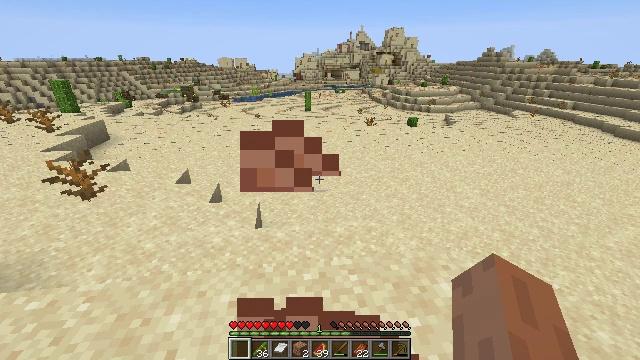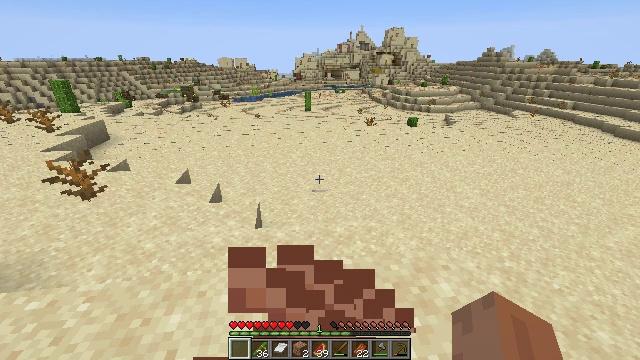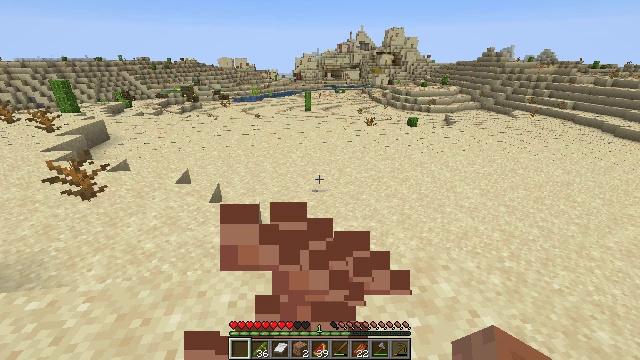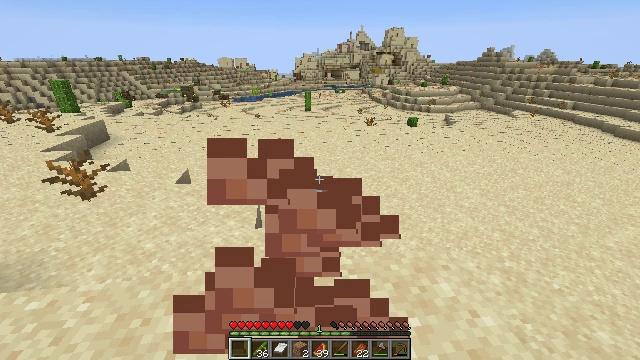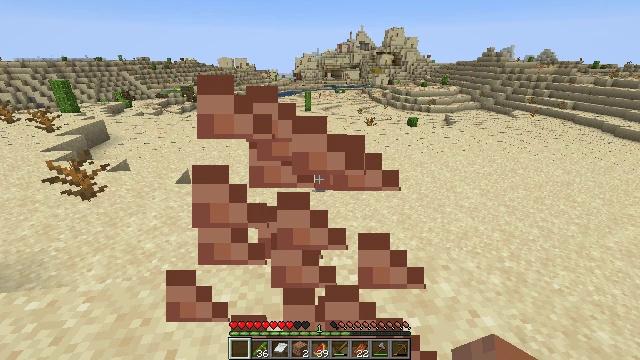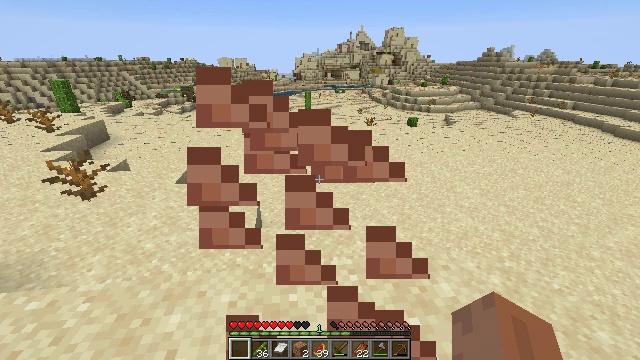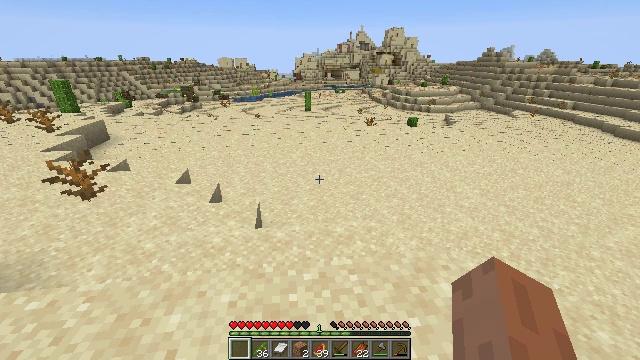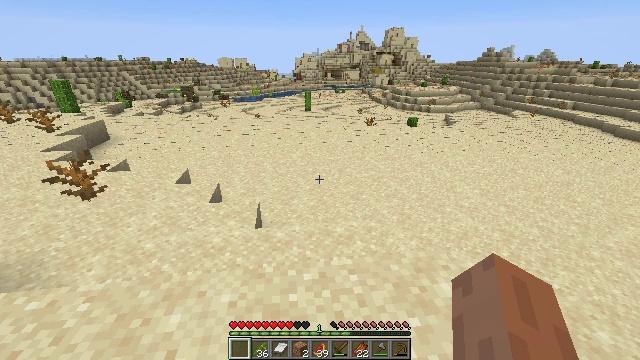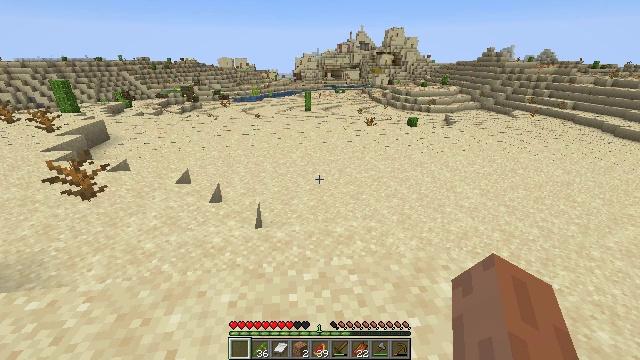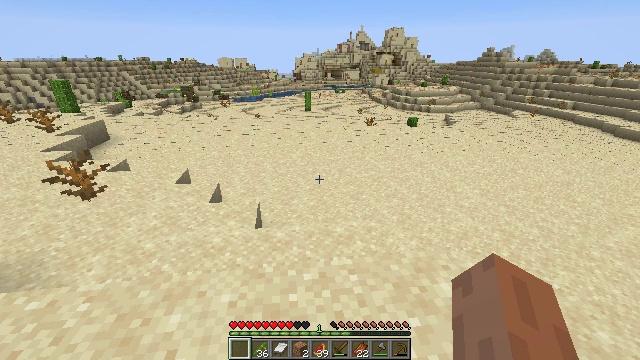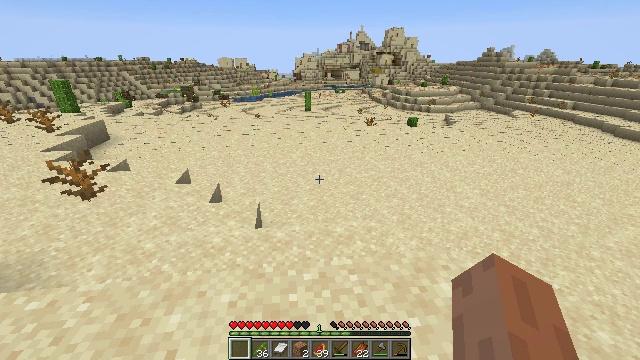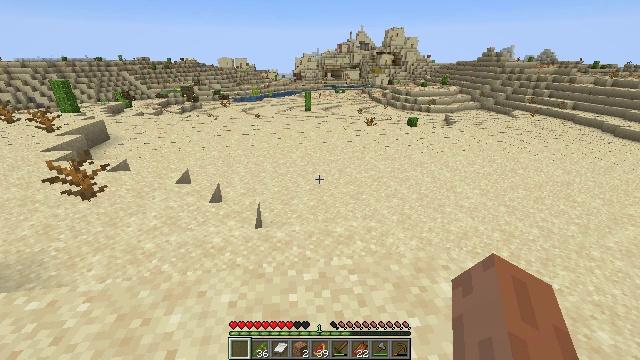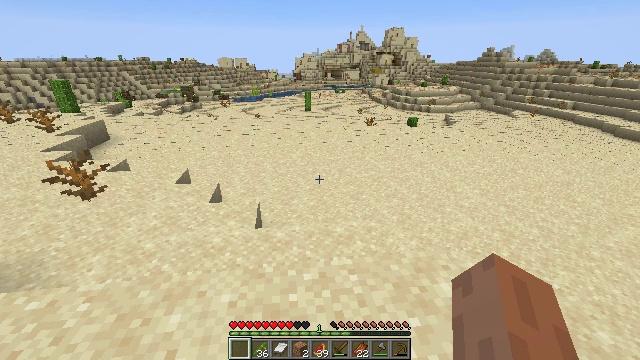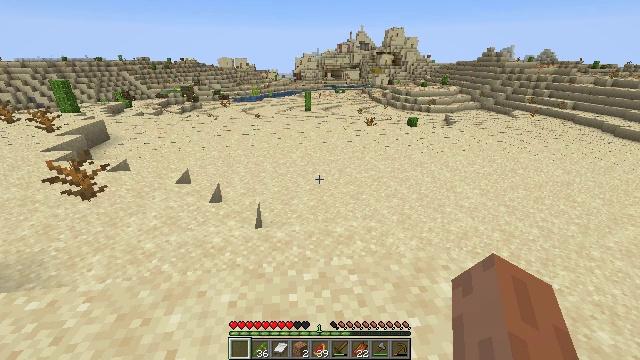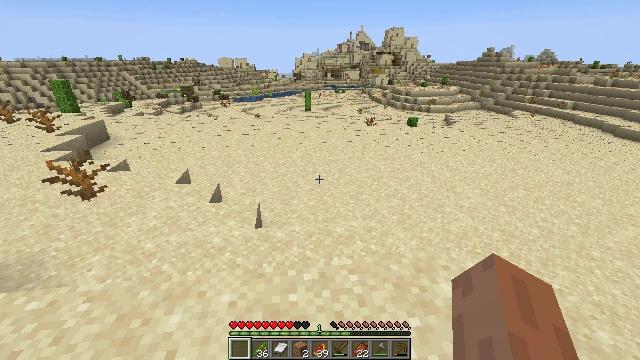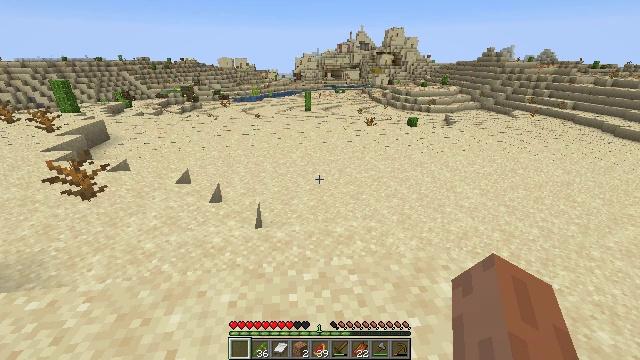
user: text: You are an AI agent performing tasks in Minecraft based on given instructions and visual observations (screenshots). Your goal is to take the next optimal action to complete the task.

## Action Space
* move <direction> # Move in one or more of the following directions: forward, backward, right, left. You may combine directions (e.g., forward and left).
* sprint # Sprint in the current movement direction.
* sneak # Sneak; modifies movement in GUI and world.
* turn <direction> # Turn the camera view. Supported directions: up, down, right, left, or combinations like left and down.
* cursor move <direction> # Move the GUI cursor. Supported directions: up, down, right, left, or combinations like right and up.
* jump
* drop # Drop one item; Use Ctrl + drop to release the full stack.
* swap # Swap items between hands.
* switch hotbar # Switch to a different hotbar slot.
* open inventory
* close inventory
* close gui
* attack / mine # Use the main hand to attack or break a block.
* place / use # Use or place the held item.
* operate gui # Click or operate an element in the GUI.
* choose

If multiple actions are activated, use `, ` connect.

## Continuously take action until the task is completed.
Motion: motion action
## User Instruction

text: Gather the smooth sandstone slab.
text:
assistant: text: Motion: use / place
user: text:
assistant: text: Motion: use / place
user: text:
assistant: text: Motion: use / place
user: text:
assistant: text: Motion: use / place
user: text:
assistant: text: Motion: use / place
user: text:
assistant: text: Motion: use / place
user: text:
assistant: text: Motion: use / place
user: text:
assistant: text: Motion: use / place
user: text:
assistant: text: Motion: use / place
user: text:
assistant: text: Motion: use / place
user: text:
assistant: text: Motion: use / place
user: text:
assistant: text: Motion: use / place
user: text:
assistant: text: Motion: use / place
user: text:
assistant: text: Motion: use / place
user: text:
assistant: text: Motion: use / place
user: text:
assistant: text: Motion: use / place
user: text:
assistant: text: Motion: move forward, use / place
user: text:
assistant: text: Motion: move forward
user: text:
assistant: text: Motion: move forward, turn left
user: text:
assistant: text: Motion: move forward, turn left
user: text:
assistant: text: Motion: move forward
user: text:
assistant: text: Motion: move forward
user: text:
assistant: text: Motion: move forward, sprint
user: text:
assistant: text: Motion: move forward, sprint
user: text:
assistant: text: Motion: move forward, sprint, turn left
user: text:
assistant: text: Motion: move forward
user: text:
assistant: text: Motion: move forward
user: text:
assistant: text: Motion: move forward, sprint
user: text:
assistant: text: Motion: move forward, sprint
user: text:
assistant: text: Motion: move forward, sprint